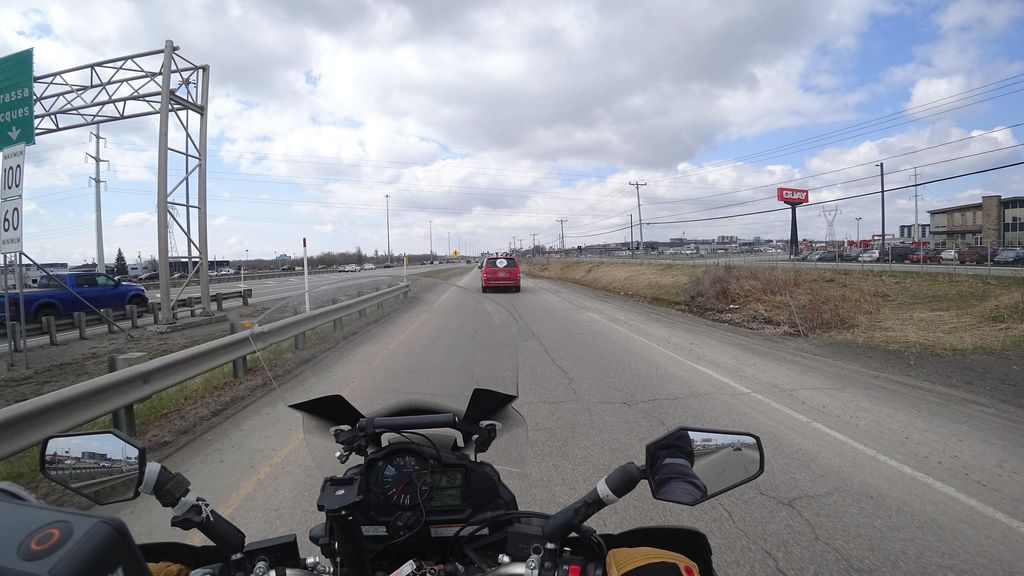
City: quebec_city